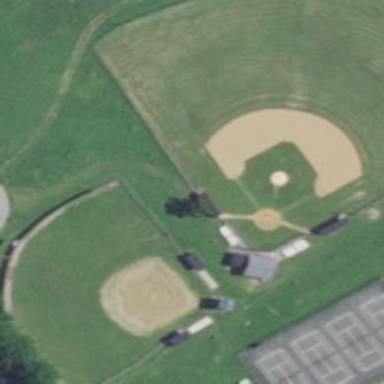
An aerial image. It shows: Baseball pitch for leisure land.